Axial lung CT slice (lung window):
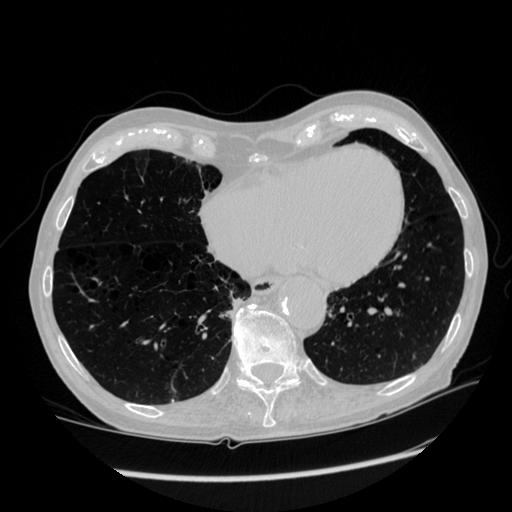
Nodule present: no